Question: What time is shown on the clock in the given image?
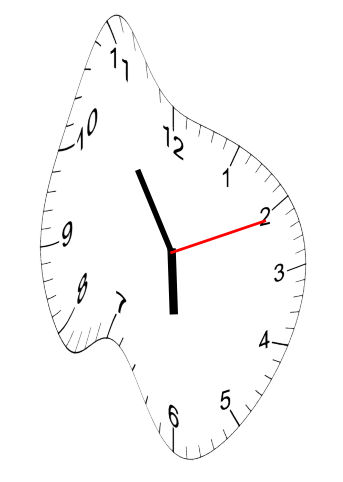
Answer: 05:54:11